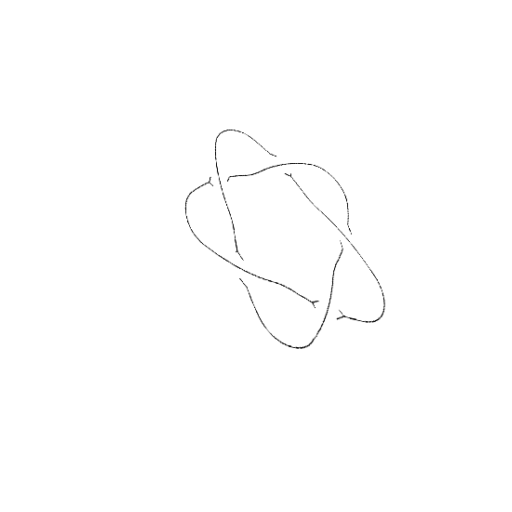
Crossing number: 5